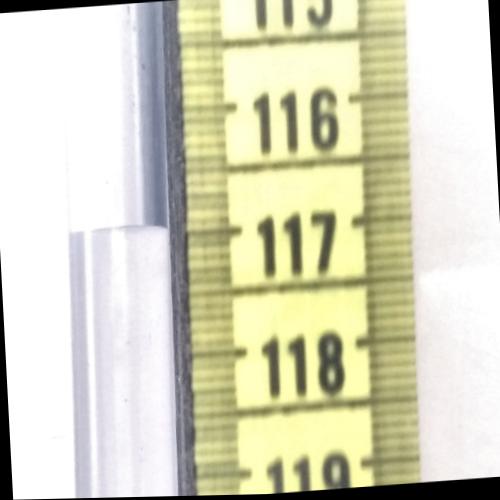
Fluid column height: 117.0 cm